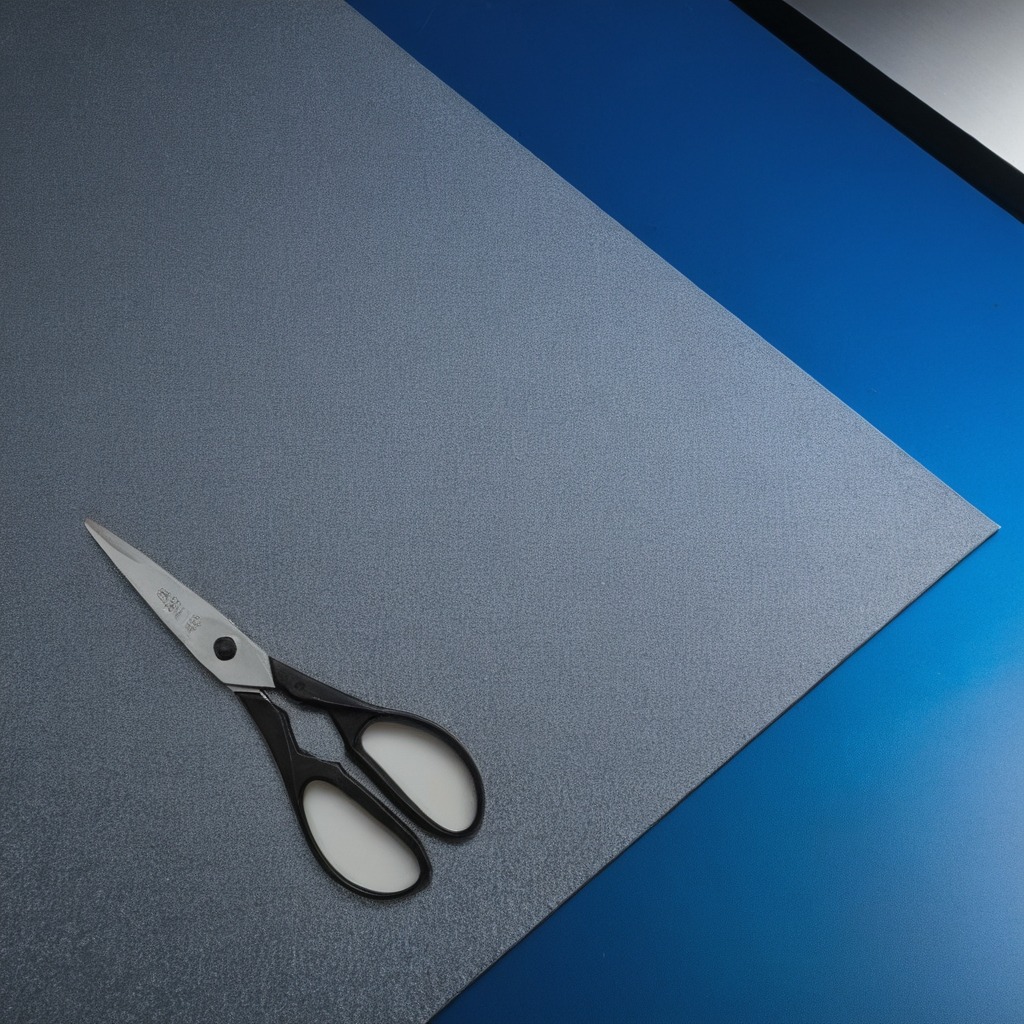
A scissor lies on the tabletop.